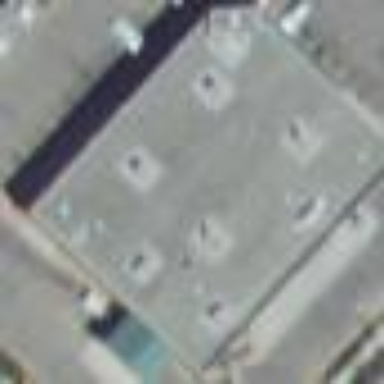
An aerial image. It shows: Building.